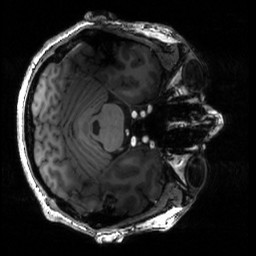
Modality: T1w
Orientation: axial
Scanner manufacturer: siemens
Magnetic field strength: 6.98 T
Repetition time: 2 s
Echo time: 0.00273 s